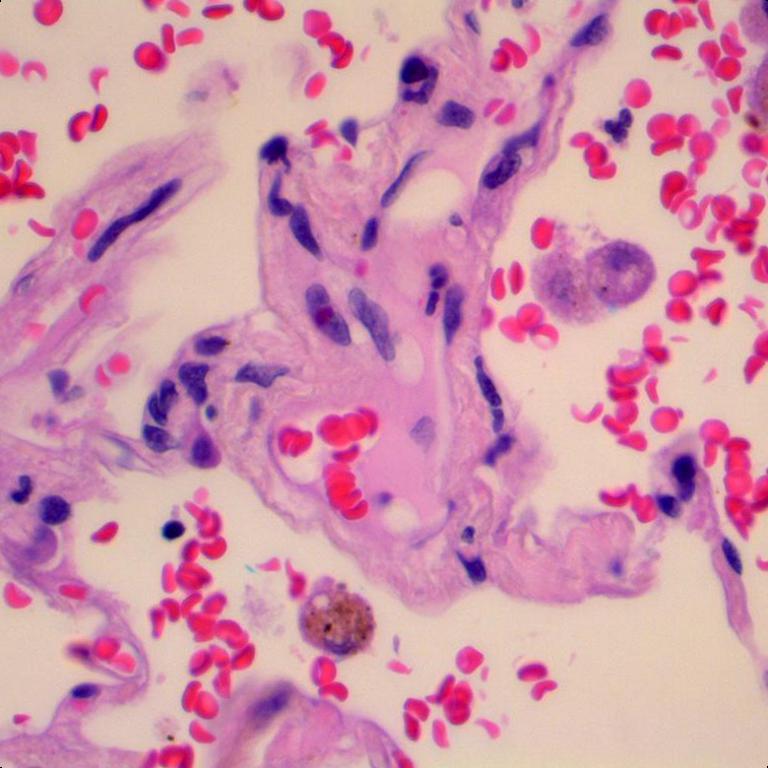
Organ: lung
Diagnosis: benign